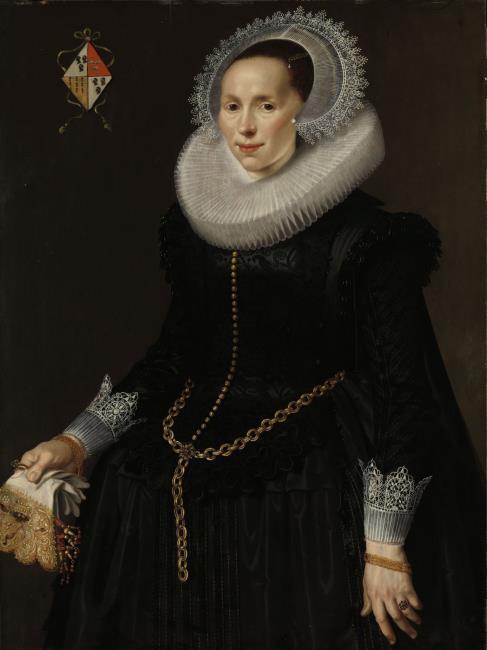
Title: Portrait of Johanna le Maire, echtgenote van Pieter van Son
Artist: Nicolaes Eliasz. Pickenoy toeschrijving in eerste instantie van Hofstede de Groot
Earliest date: 1621
Latest date: 1622
Genre: painting
Iconography: Gloves
Keywords: woman's portrait, three-quarter length, head to the left, body facing left, standing (position), facing front, glove/gloves in hand, lace cap, vlieger (gown), large ruff, girdle, bracelet, finger ring